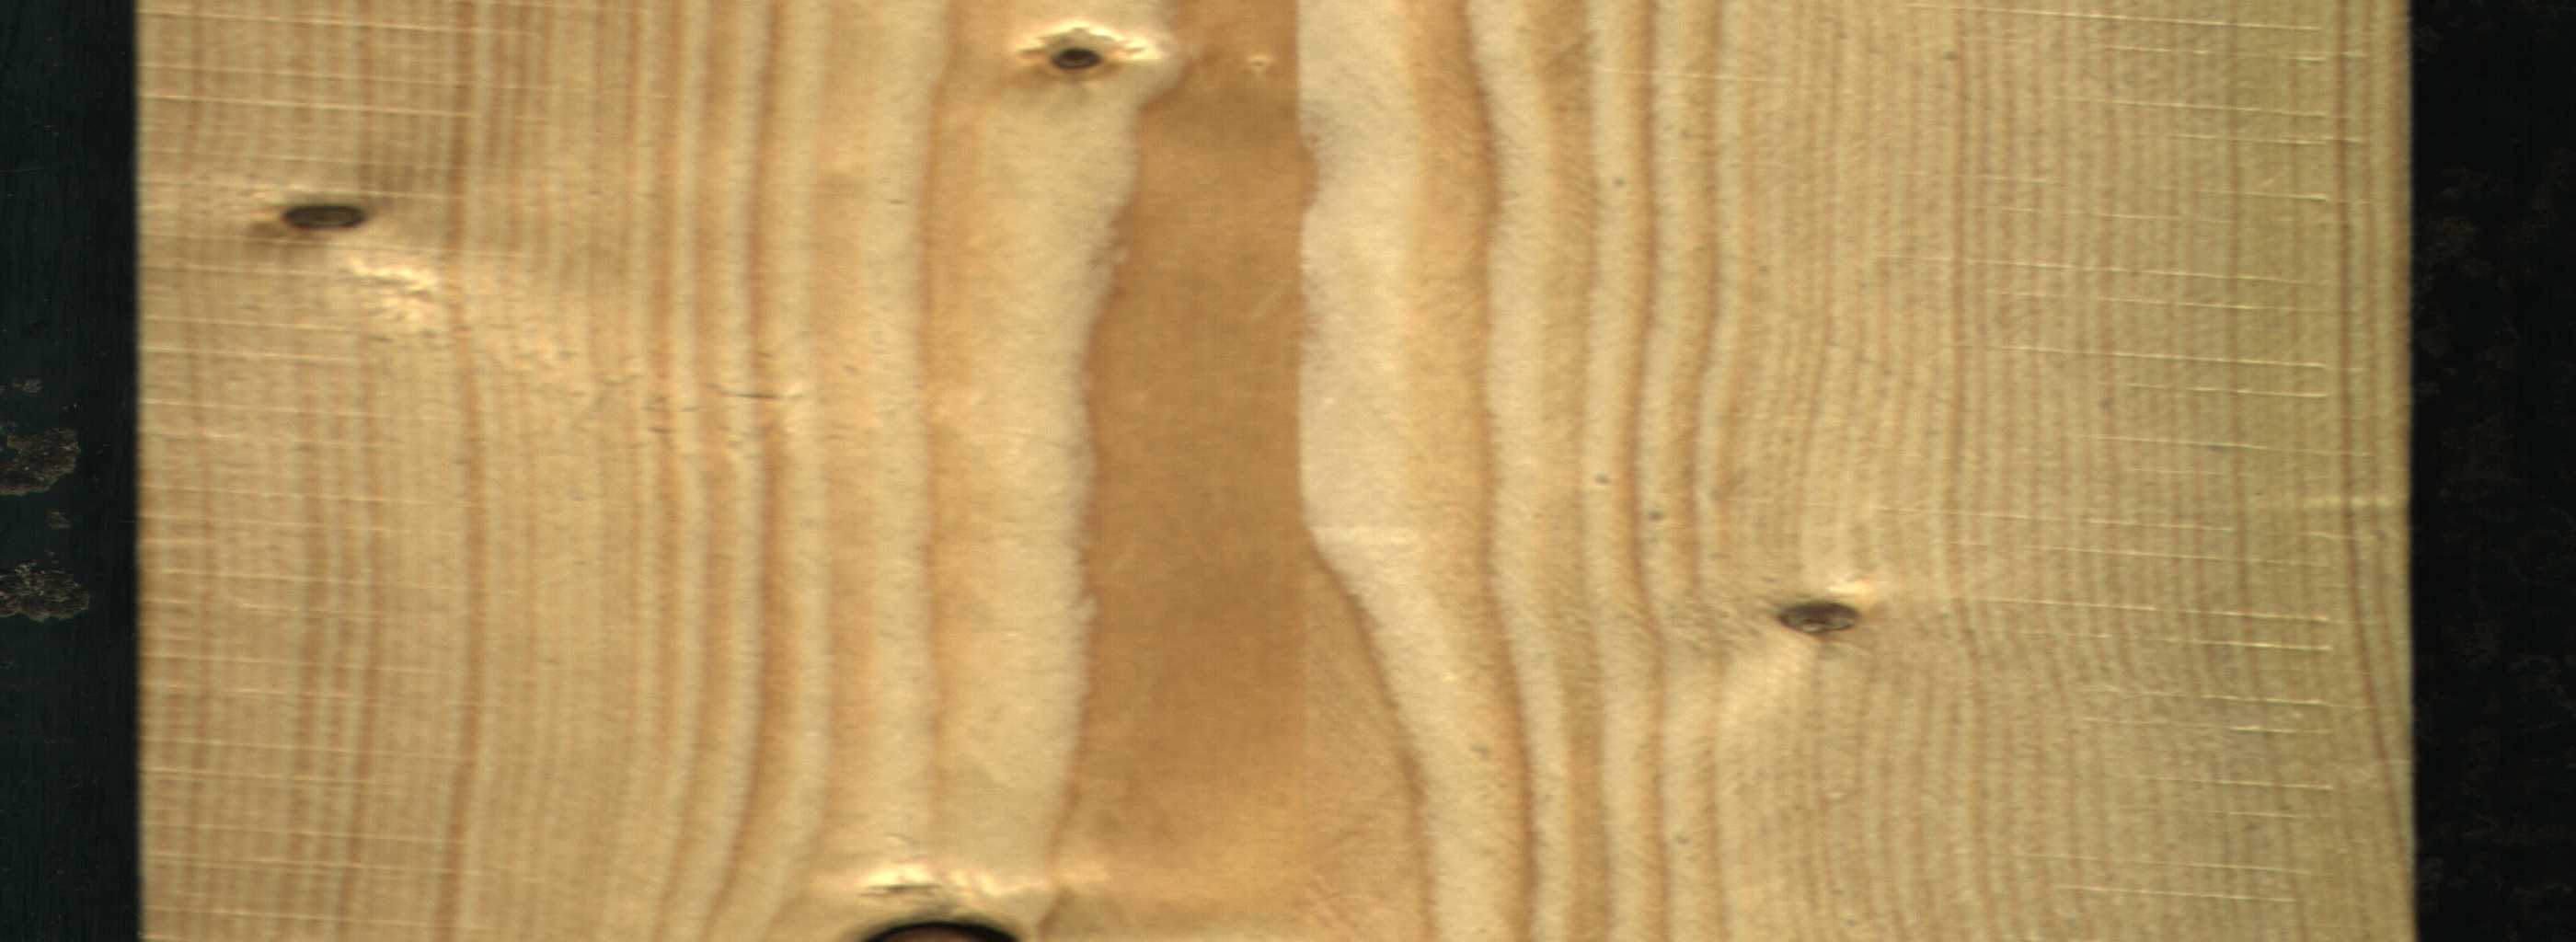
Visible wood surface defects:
Dead_Knot
Dead_Knot
Live_Knot
Live_Knot